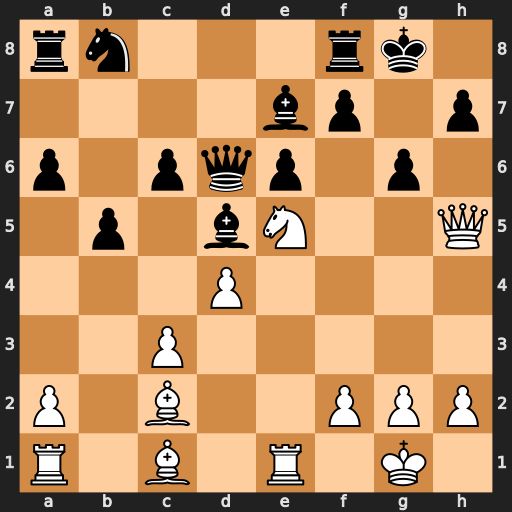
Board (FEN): rn3rk1/4bp1p/p1pqp1p1/1p1bN2Q/3P4/2P5/P1B2PPP/R1B1R1K1
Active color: w
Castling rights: -
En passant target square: -
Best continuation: Nxg6 fxg6 Bxg6 hxg6 Qxg6+